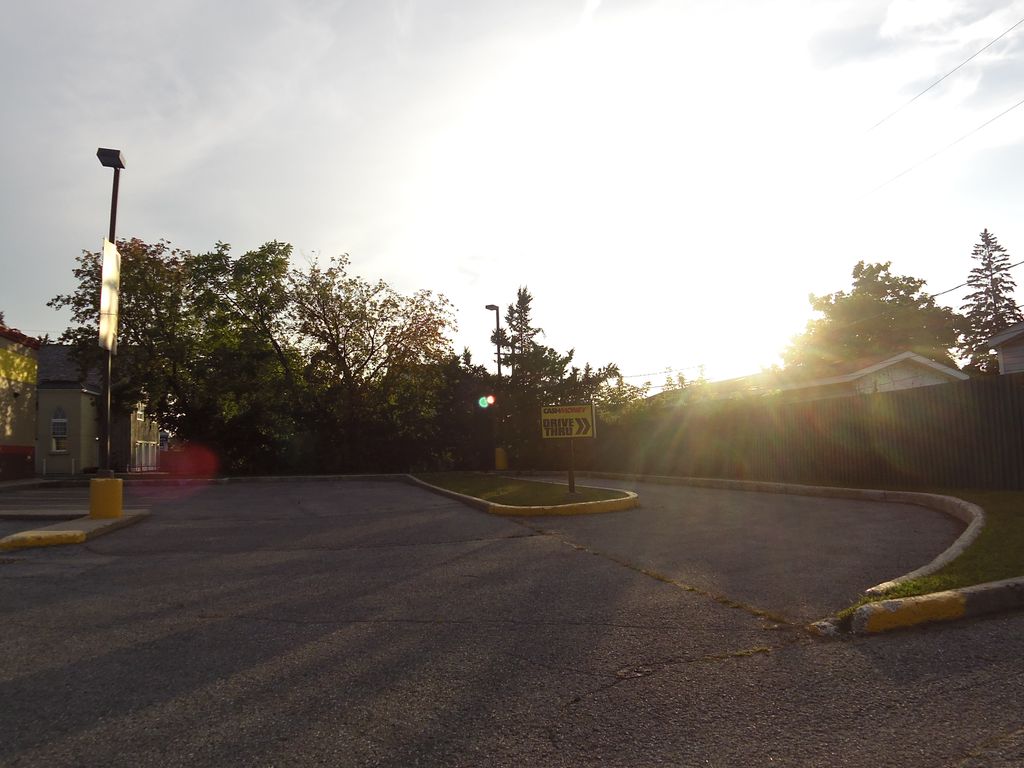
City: ottawa-gatineau